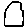
Label: hexagon